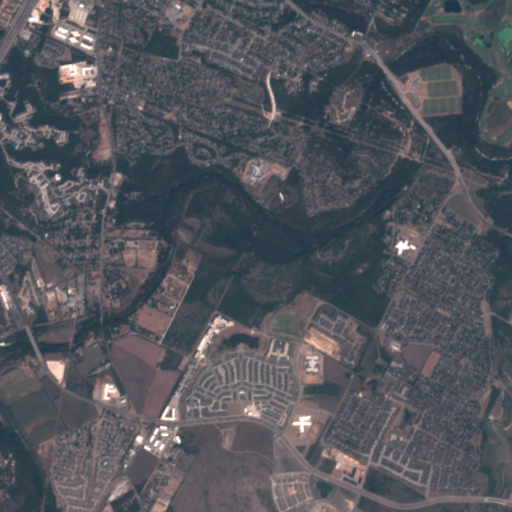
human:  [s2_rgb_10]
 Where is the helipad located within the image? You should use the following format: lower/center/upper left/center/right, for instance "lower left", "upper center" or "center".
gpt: The helipad is located in the lower left of the image.
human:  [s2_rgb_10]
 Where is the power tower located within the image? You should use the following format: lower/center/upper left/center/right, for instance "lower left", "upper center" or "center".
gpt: The power tower is located in the upper left of the image.
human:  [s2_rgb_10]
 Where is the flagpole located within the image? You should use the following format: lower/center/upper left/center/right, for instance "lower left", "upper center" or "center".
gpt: The flagpole is located in the lower center of the image.
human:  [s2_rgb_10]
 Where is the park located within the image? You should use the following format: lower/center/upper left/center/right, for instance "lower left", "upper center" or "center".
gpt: There is no park in the image.